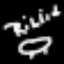
Label: frog